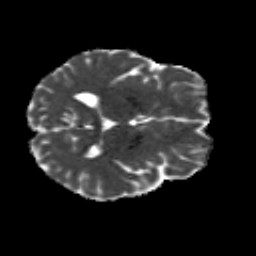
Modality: MD
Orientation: axial
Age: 21
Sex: male
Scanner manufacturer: siemens
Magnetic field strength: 3 T
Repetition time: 8.8 s
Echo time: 0.085 s